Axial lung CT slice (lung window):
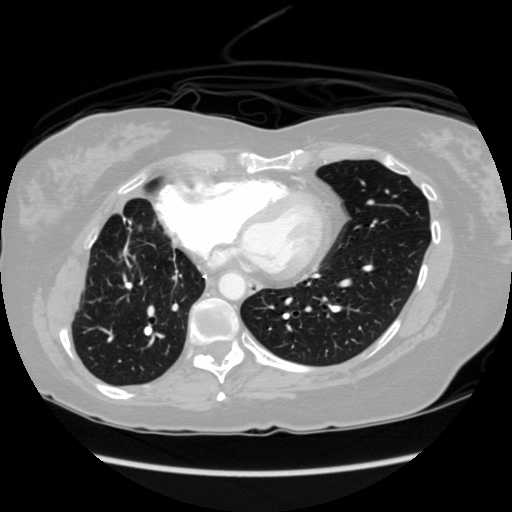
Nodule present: no